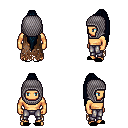
a pixel art fantasy rpg character, male body template, human, tanned skin, brown tattered cape, metal pants, raven extra-long topknot hairstyle, chain hood, black slippers, four views (front, back, left, right), 2x2 character sprite sheet, small pixel art, hard edges, no anti-aliasing